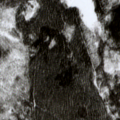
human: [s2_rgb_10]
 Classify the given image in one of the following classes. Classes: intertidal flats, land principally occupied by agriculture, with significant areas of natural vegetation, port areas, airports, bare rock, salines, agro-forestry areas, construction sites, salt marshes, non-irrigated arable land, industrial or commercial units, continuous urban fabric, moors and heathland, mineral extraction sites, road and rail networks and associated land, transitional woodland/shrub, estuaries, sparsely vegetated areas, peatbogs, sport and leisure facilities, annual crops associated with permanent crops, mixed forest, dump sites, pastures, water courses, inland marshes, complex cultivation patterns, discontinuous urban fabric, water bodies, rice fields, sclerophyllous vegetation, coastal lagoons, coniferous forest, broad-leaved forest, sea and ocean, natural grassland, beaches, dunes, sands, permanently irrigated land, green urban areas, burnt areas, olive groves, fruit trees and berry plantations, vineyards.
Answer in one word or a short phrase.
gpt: coniferous forest, mixed forest